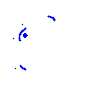
Particle: electron